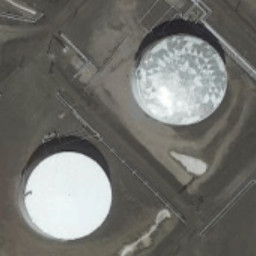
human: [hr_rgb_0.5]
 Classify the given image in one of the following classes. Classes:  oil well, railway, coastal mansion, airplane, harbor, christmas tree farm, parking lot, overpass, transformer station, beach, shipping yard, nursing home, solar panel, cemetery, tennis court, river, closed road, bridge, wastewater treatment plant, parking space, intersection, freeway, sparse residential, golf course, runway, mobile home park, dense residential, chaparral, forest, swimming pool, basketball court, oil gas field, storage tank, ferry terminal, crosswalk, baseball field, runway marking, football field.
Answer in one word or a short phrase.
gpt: storage tank